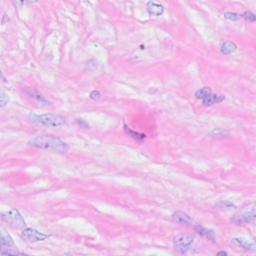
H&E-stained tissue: Breast